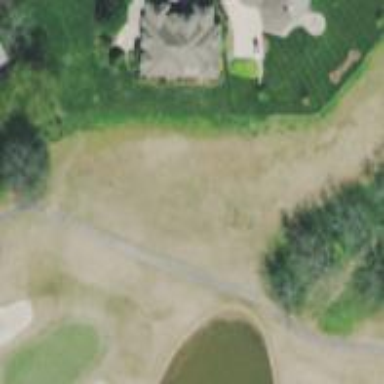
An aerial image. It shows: Grassy area designated for leisure. It is golf pitch with fairways.